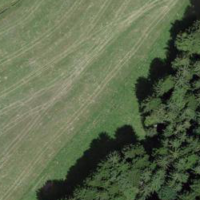
EUNIS habitat code: 43
Species observed at this site:
Aruncus dioicus